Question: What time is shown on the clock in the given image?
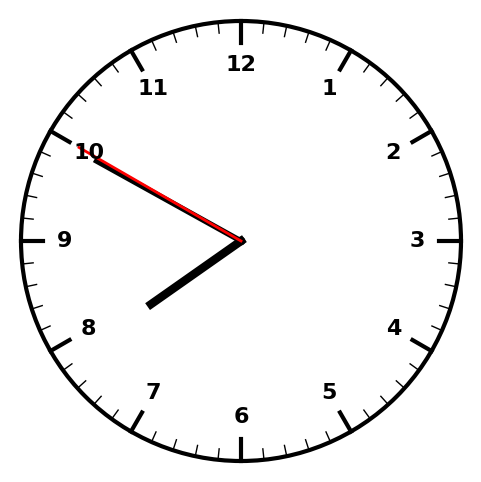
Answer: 07:49:50